Interaction volume radius: 5 \u00c5
Interaction volume height: 15 \u00c5
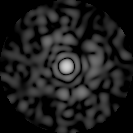
Disorder parameter: 0.8295